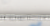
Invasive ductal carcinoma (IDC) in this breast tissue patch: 0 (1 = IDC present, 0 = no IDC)